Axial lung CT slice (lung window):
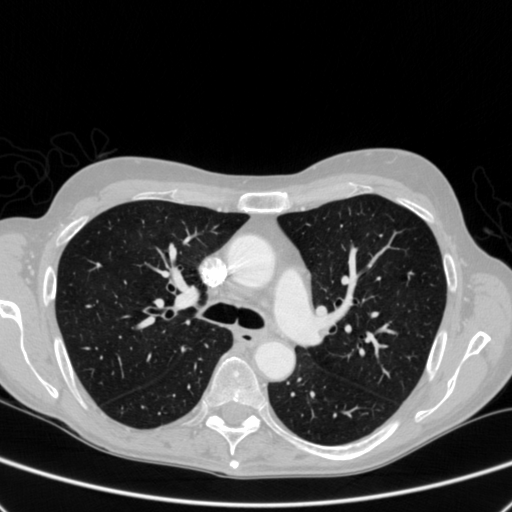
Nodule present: no